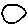
Label: circle